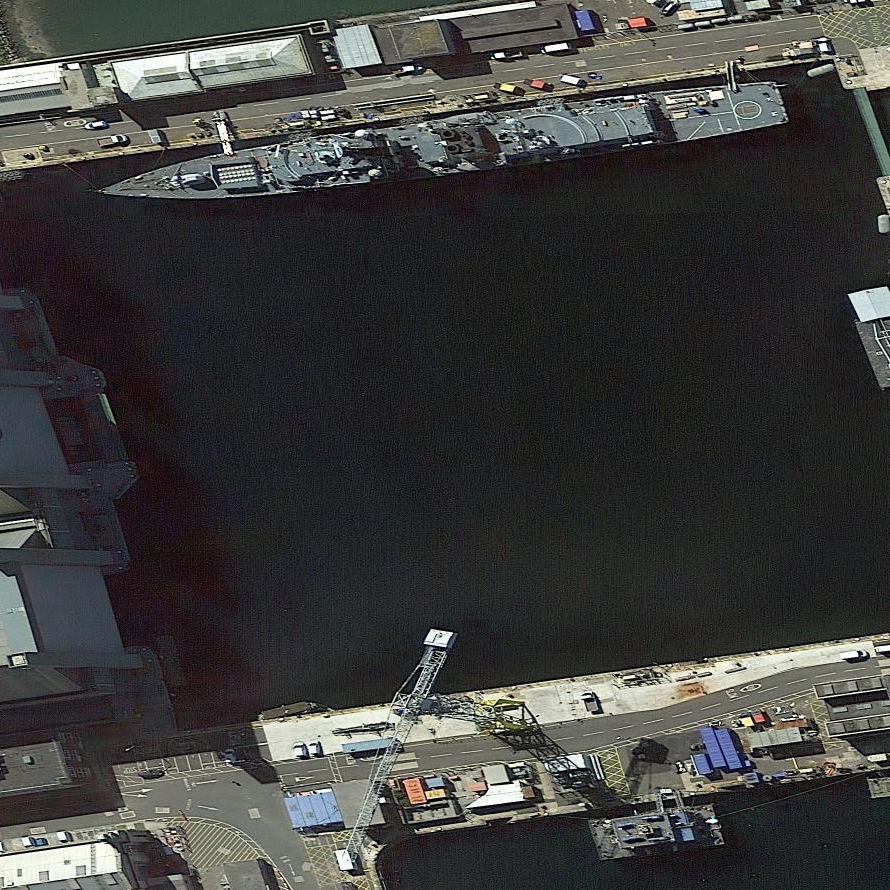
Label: destroyer